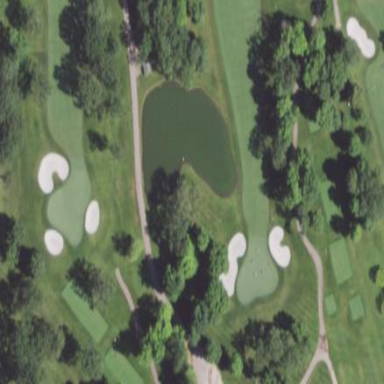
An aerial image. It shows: Water hazard in golf course. The hazard is natural water feature.